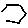
Label: hexagon